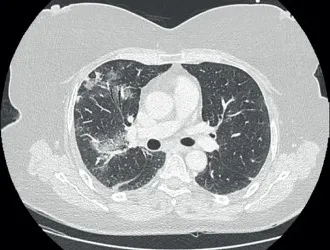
(A) Chest computer tomography (CT) at day +34 showing peripheral ground-glass opacities in both basal lobes of the lungs.
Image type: radiology (ct)